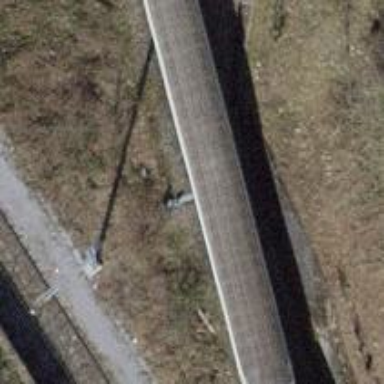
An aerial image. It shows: Railway switch.